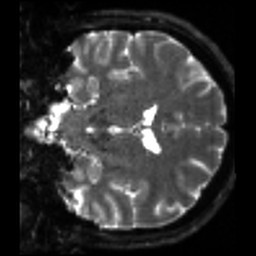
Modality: sbref
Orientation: coronal
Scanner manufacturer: siemens
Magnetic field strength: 3 T
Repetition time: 4 s
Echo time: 0.0594 s